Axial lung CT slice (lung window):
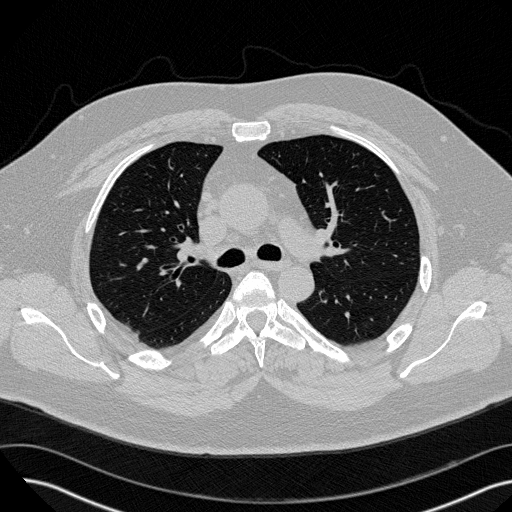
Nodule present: no